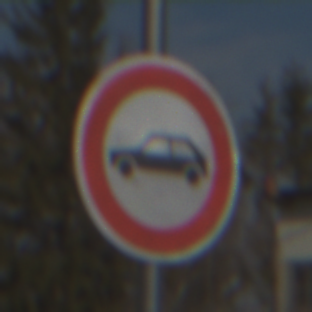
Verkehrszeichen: VerbotPersonenkraftwagen
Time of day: Midday
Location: Outdoor (Suburban)
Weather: PartlyCloudy
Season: NotSpecified
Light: Natural